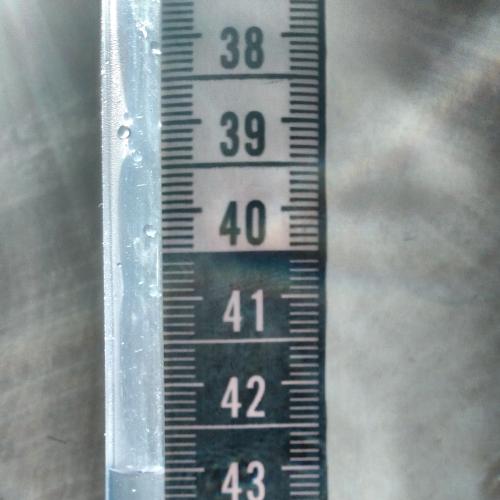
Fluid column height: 43.0 cm